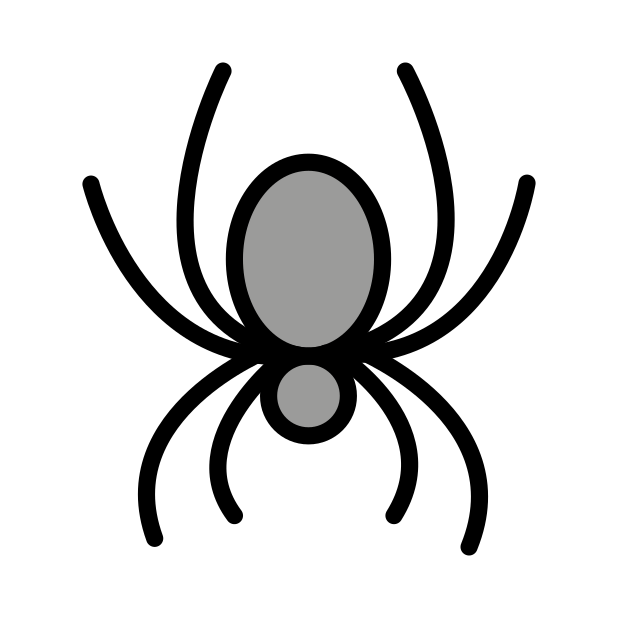
spider